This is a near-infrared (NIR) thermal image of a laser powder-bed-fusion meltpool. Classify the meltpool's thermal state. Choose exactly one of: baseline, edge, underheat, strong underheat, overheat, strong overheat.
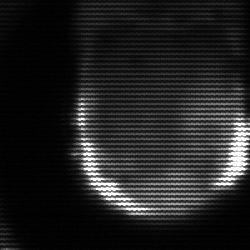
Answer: strong underheat